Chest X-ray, AP view. Patient: 35 years old, sex M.
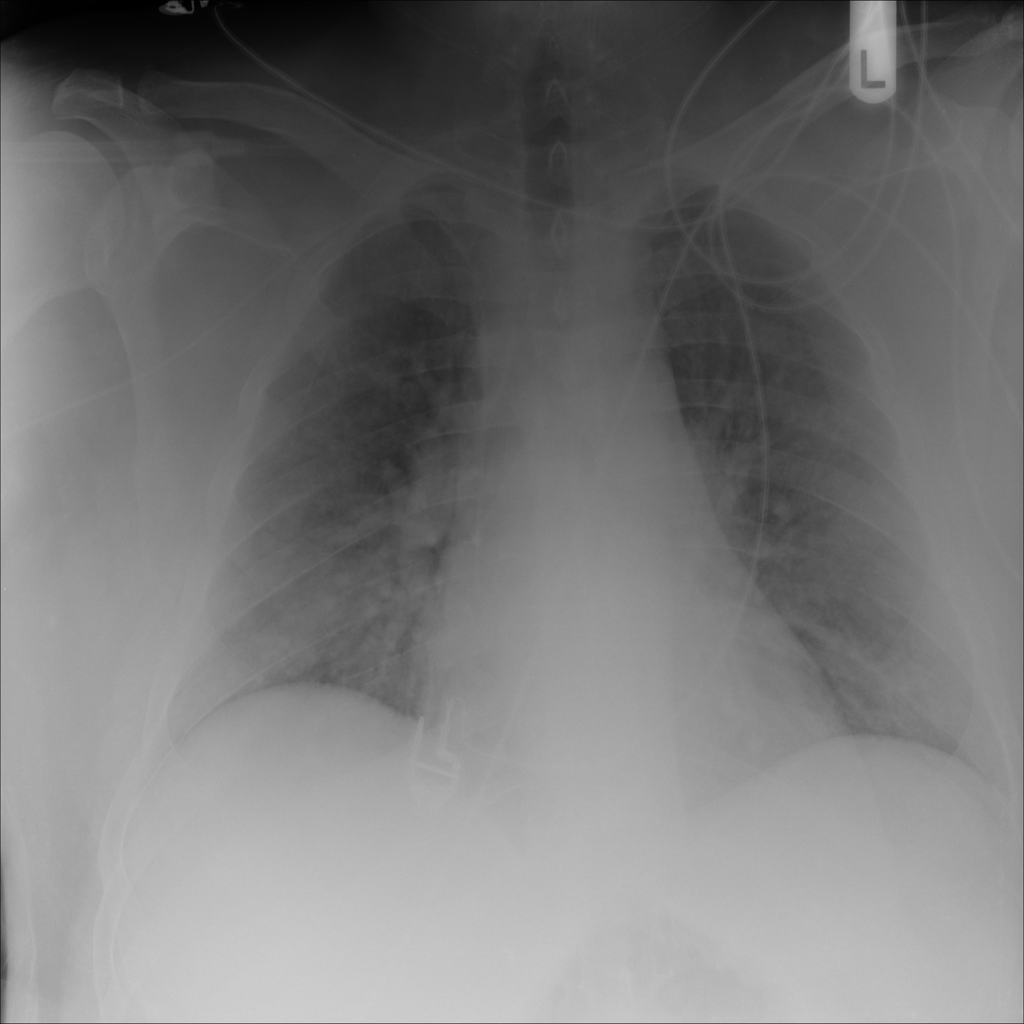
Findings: No Finding